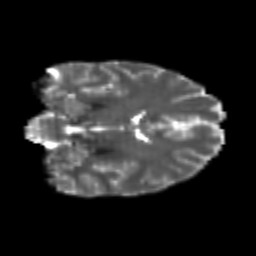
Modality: T2w
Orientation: coronal
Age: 21
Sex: female
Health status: healthy
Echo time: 0.074 s